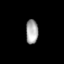
Tissue: lung
Cell type: T cells
Senescence score: 0.1422
Nuclear area (px): 286
Mean DAPI intensity: 169.85